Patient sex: M
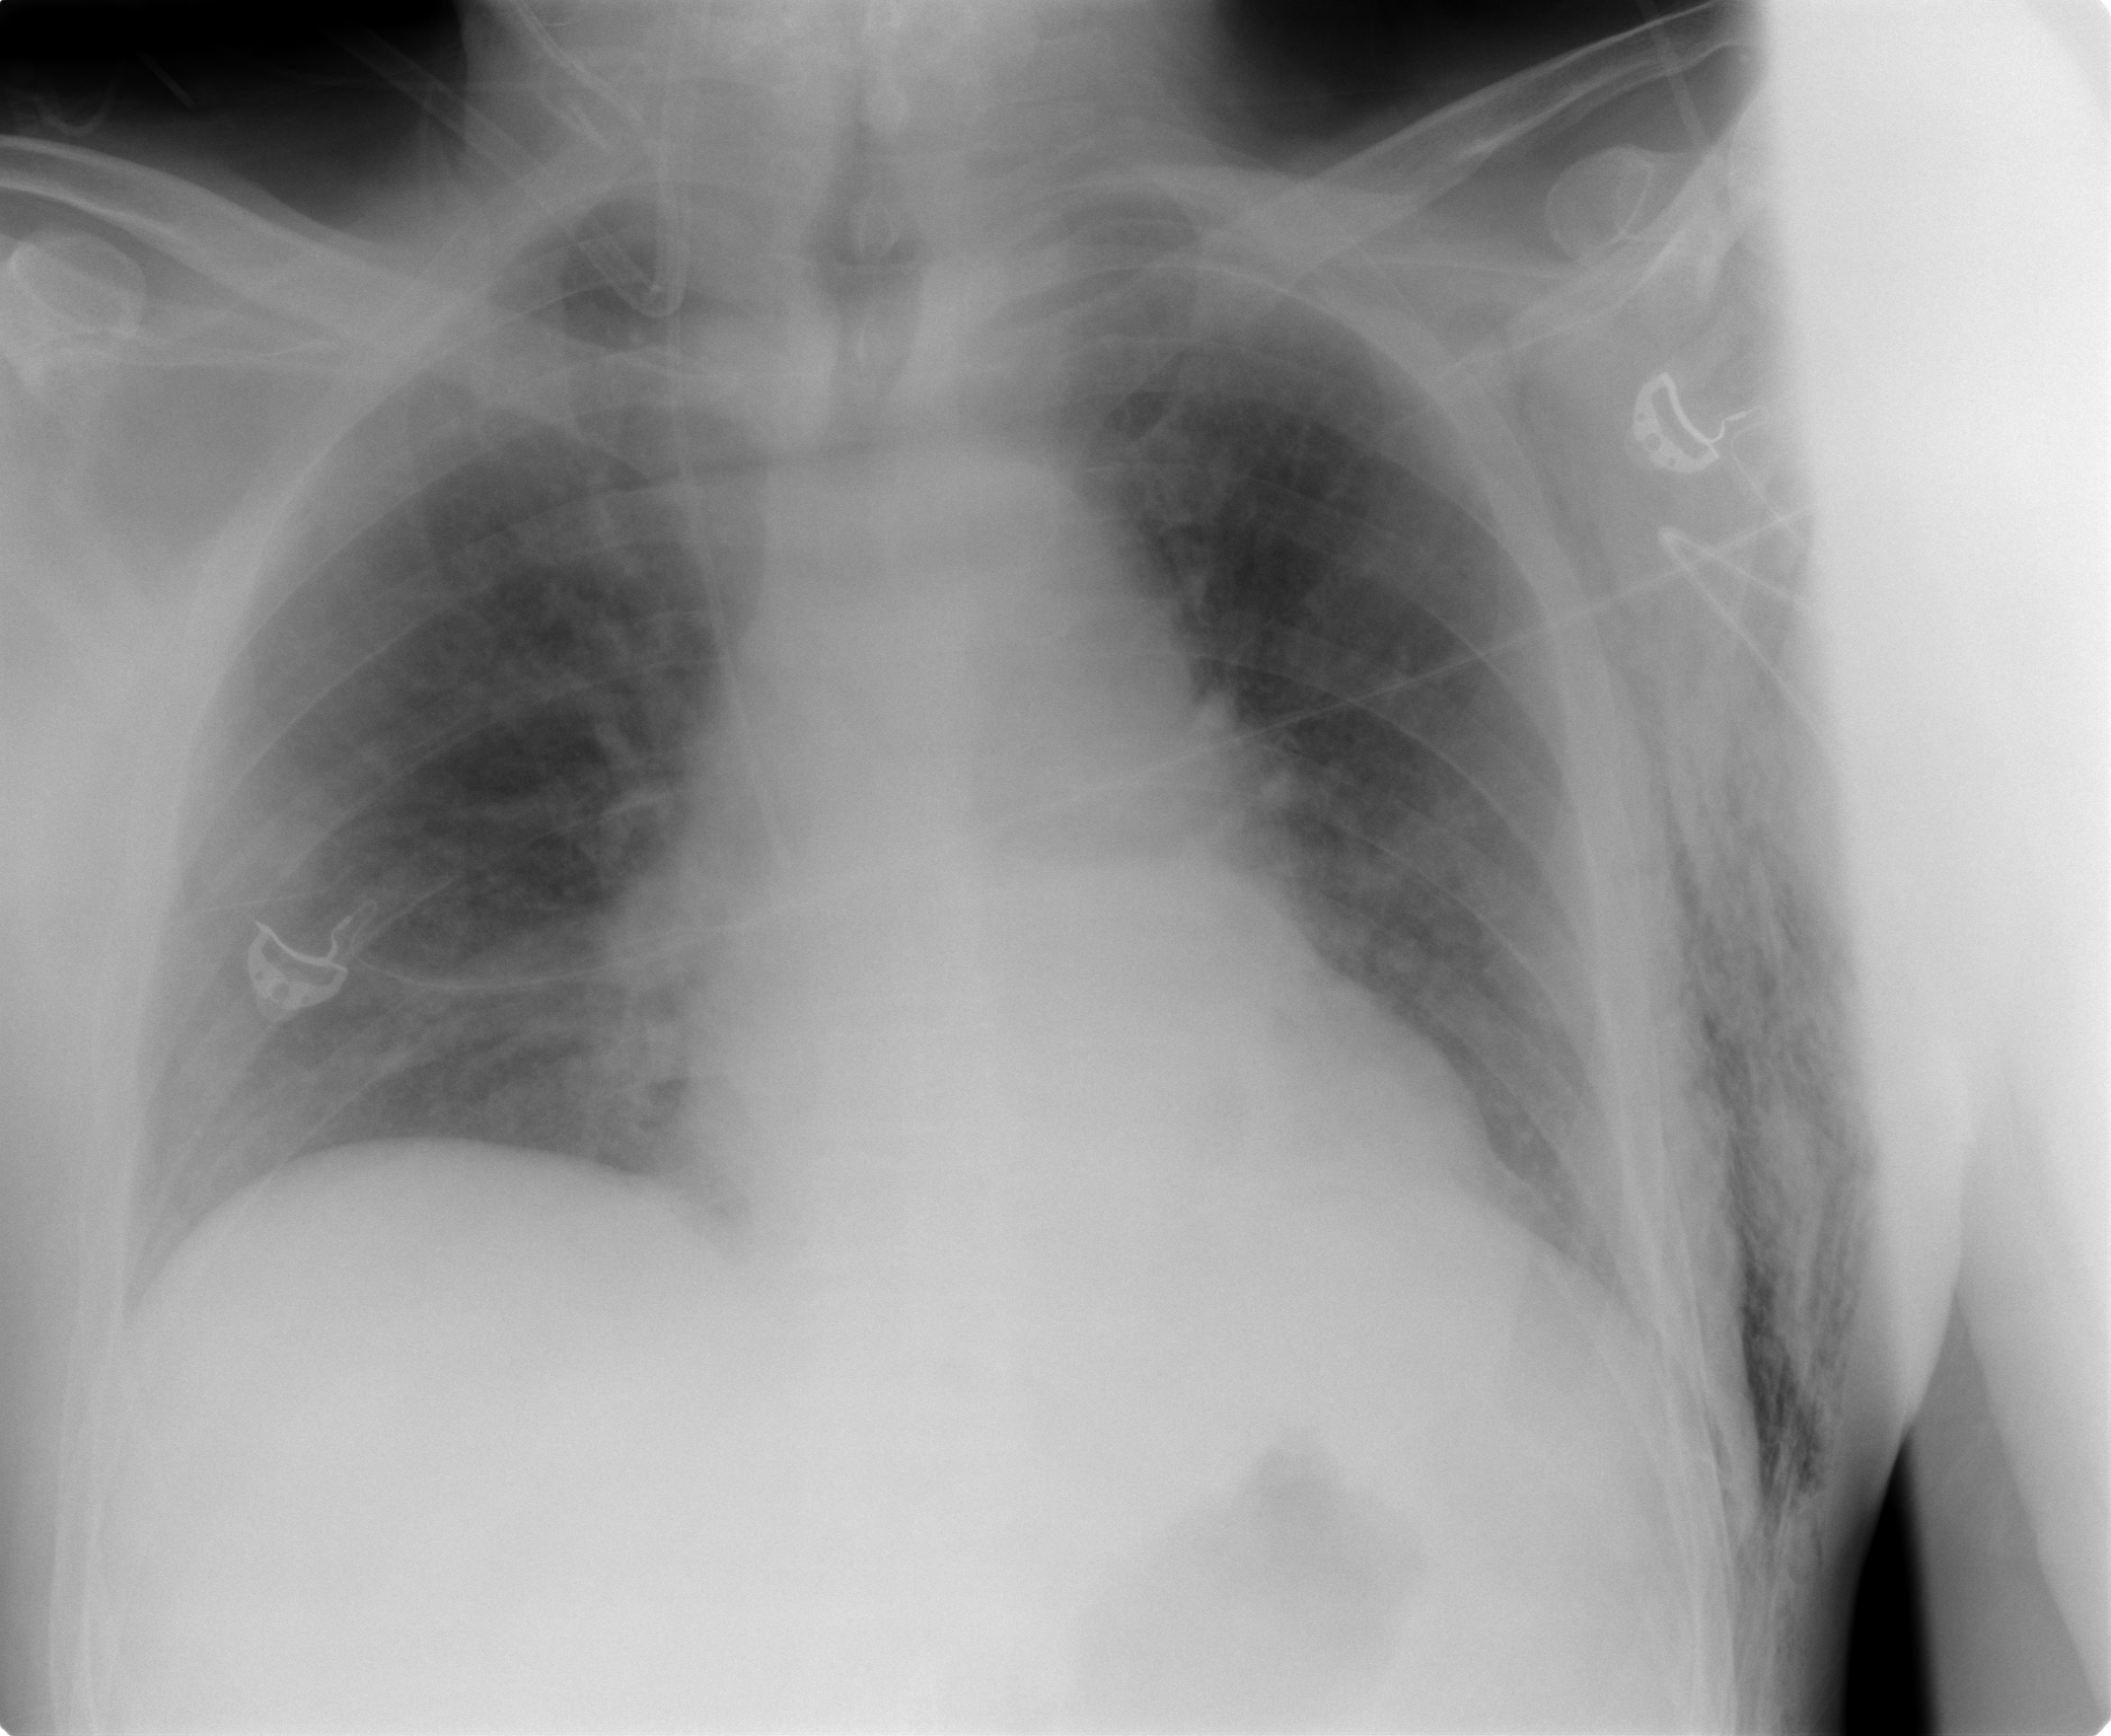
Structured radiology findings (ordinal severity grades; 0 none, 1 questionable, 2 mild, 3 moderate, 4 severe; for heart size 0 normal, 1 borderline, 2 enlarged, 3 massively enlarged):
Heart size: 2
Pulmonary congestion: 2
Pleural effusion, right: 0
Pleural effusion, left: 0
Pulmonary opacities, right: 0
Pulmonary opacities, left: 0
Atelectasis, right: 2
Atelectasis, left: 2